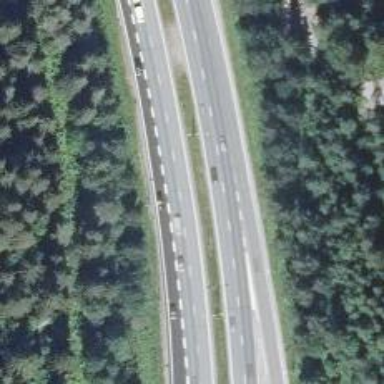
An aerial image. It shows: Motorway junction.